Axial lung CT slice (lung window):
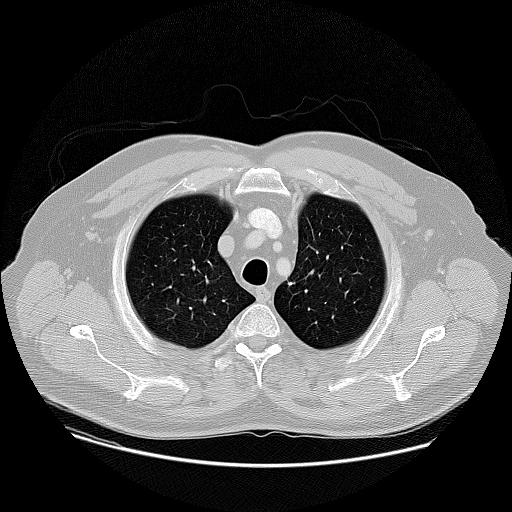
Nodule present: yes
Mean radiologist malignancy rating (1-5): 1